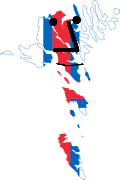
Label: 5_NPC